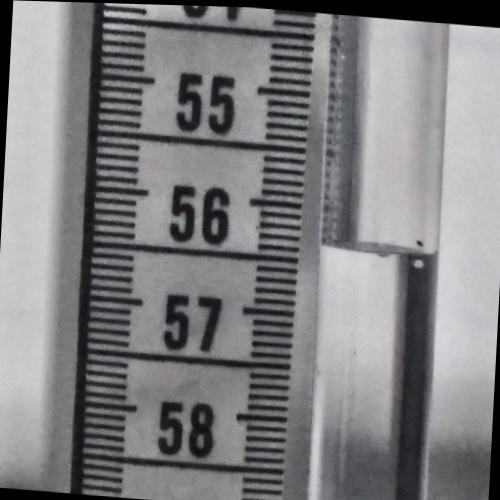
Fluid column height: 56.4 cm